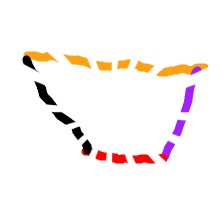
Shape: trapezoid